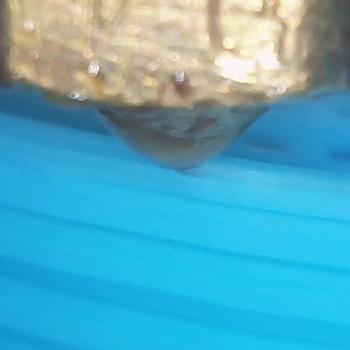
Flow rate: 49%